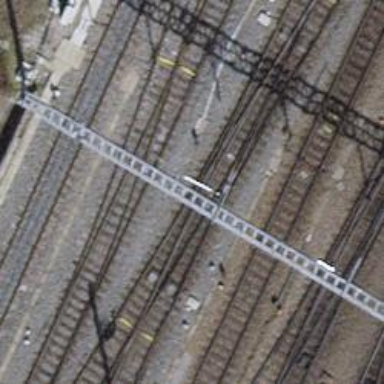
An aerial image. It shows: Single-track railway with electrified contact lines.